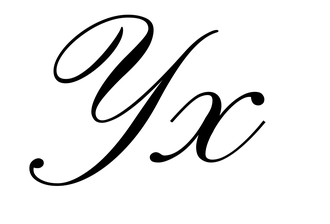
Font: PinyonScript-Regular